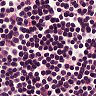
Metastatic tissue present: no